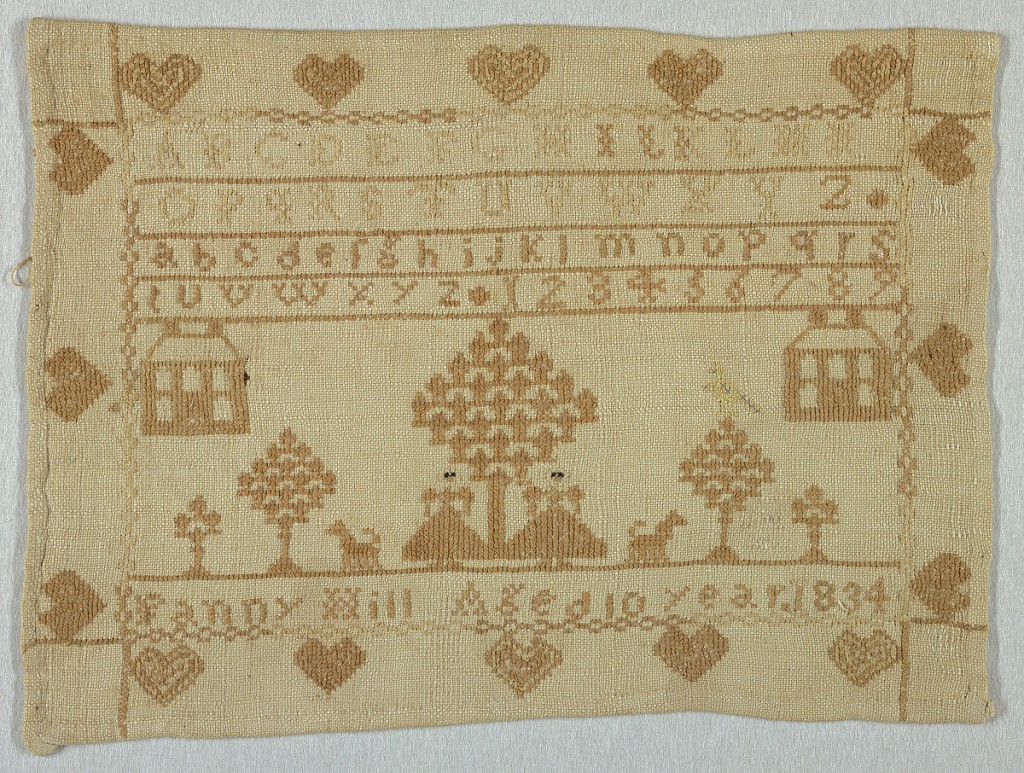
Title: Sampler
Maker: Fanny Hill, American
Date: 1834
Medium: cotton embroidery on linen foundation Technique: embroidered in cross stitch on plain weave foundation
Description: The field contains bands of alphabets and numerals, motifs symmetrically arranged of houses, trees, female figures, and dogs, with the inscription. With a border of hearts, embroidered in brown on a white ground.